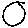
Label: circle